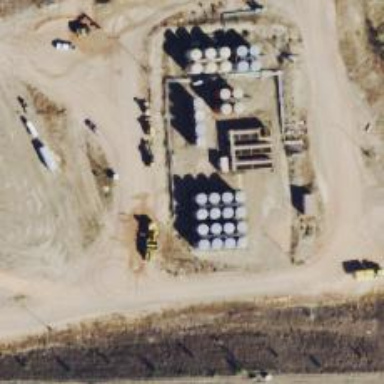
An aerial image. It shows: Storage tank with man-made structure.